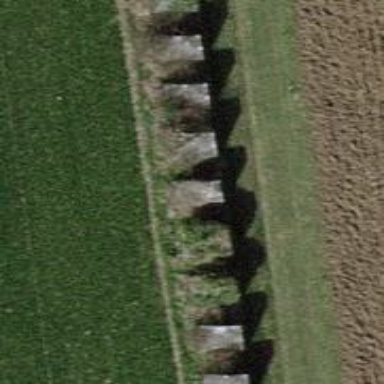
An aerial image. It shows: Block barrier.